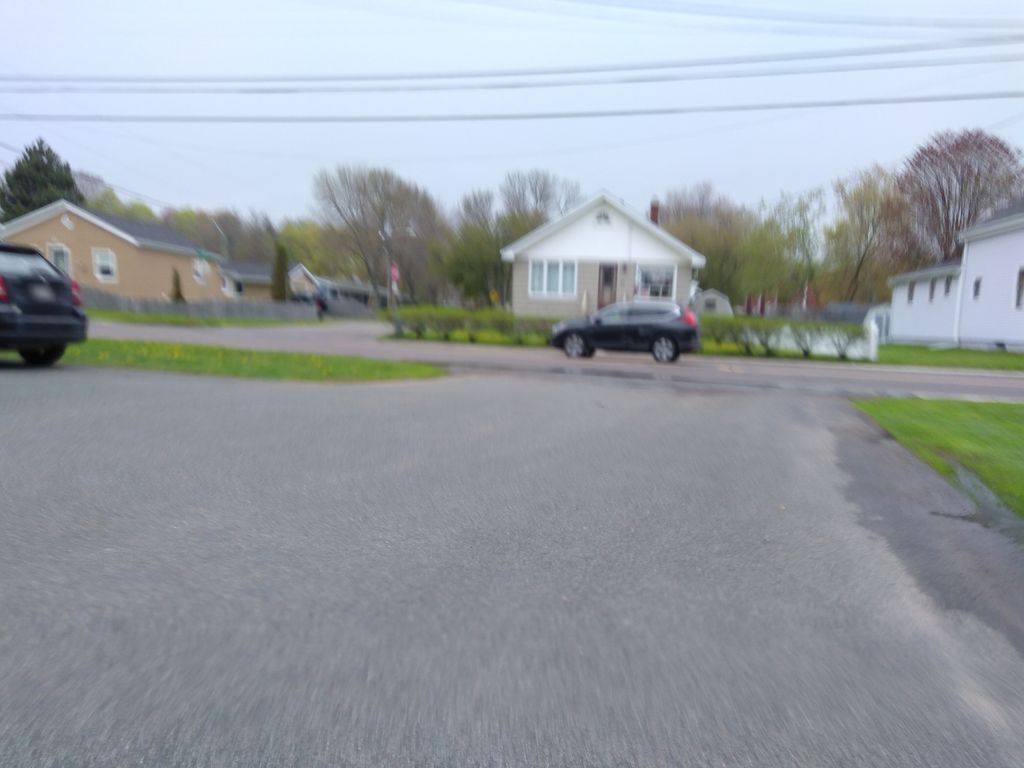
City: charlottetown